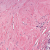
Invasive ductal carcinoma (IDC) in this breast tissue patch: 0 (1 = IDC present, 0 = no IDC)